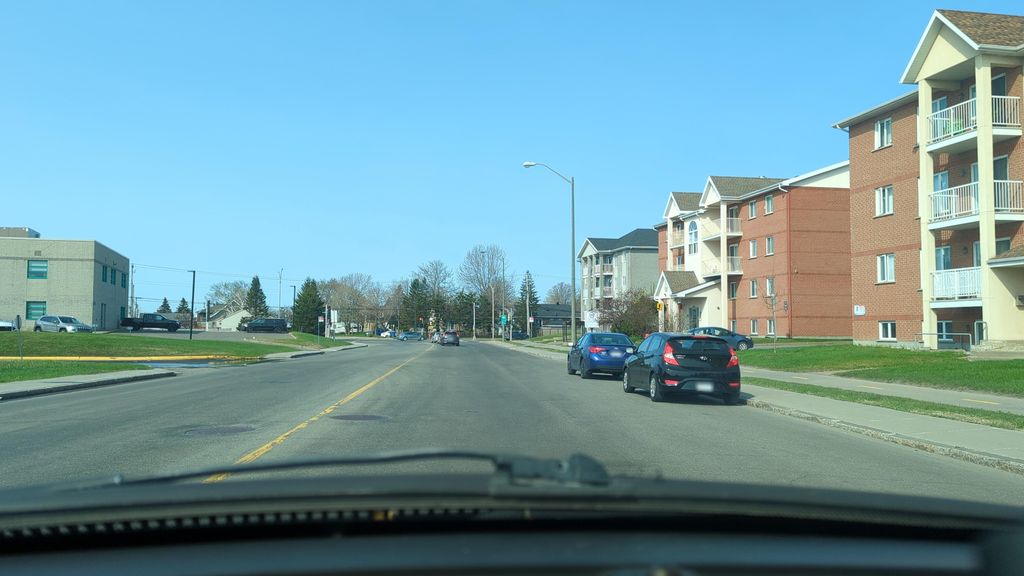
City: quebec_city